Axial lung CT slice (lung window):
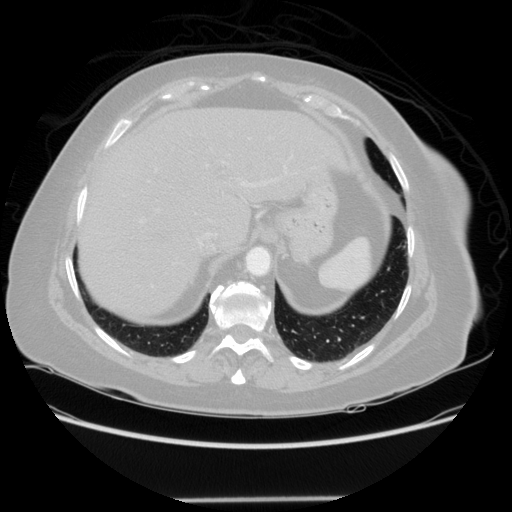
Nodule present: no